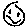
Label: smiley face